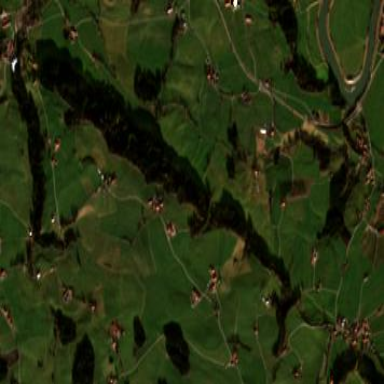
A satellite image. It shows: Agricultural meadow.